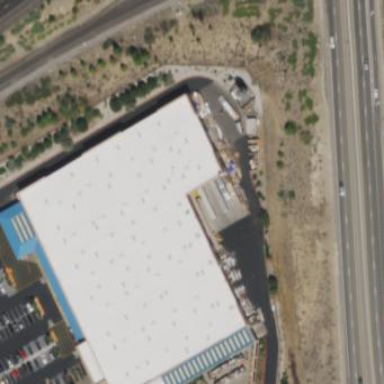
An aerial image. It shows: Retail building.